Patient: sex M, age 42
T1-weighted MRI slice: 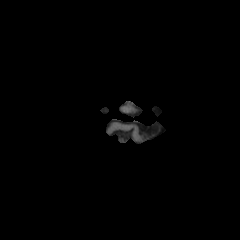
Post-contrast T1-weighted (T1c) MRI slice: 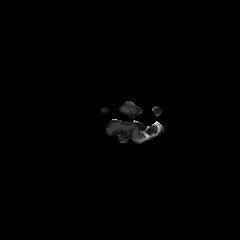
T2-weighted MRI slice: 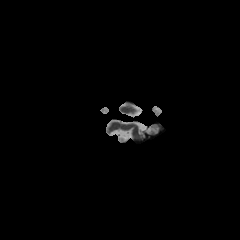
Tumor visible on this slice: yes
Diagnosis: Glioblastoma, IDH-wildtype
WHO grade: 4